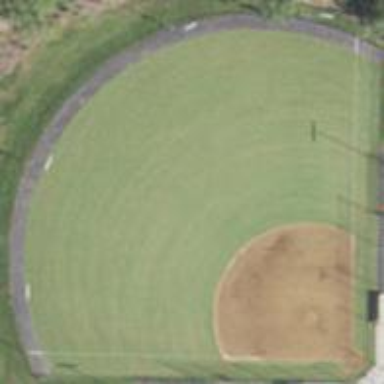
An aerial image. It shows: Baseball pitch for leisure and sports activities.